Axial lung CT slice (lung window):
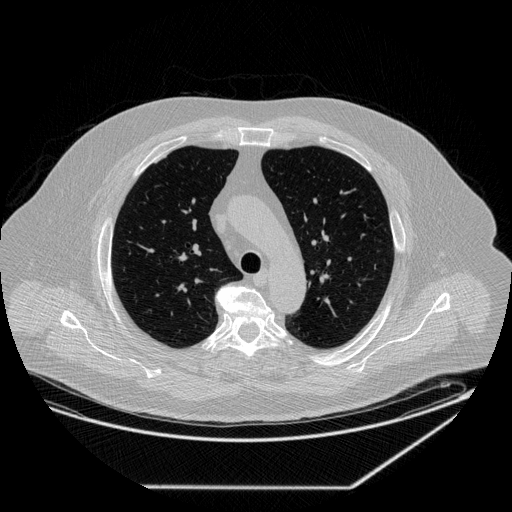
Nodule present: no